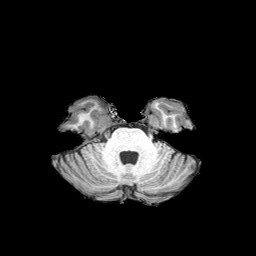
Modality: T1w
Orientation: coronal
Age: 34
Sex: female
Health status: healthy